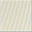
Piece: xx